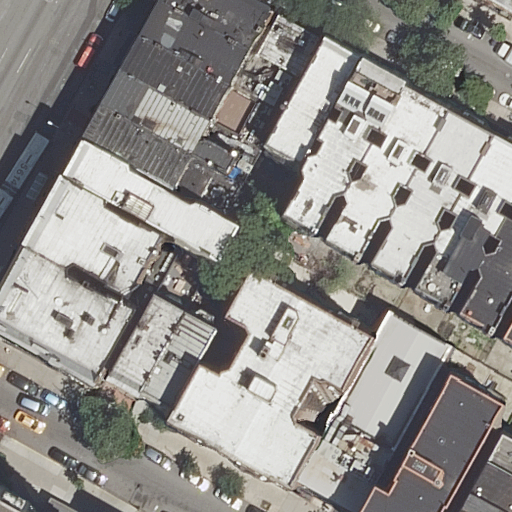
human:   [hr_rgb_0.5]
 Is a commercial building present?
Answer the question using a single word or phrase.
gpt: no

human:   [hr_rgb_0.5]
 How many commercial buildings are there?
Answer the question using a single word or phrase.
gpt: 0

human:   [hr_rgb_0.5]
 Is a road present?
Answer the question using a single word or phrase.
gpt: yes

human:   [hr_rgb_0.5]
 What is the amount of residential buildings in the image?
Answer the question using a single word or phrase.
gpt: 23

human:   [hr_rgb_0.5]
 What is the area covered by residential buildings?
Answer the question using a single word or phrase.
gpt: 5176m2

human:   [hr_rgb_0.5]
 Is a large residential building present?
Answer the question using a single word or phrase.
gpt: yes

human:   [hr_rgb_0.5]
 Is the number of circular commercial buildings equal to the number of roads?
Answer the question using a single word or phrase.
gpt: no

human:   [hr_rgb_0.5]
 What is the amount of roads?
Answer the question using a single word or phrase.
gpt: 3

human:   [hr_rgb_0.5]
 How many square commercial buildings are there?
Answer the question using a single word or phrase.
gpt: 0

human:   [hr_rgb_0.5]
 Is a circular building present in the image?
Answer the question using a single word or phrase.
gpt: no

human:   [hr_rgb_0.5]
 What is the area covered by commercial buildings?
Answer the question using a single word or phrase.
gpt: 0m2

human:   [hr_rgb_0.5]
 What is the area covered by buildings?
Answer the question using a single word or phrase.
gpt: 5176m2

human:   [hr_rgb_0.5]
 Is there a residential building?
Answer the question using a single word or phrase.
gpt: yes

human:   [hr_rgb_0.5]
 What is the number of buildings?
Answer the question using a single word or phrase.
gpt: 23

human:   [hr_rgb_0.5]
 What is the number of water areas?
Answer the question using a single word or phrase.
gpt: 0

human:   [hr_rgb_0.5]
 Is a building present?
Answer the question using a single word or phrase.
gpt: yes

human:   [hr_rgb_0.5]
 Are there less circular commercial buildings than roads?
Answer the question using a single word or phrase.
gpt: yes

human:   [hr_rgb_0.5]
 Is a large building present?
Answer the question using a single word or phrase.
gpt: yes

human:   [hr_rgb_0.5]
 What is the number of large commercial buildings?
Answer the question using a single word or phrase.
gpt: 0

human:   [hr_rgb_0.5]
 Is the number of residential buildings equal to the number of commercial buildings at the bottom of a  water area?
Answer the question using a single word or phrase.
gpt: no

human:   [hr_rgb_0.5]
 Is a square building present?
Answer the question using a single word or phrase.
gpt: no

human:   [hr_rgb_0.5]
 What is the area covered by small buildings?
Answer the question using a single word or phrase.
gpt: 179m2

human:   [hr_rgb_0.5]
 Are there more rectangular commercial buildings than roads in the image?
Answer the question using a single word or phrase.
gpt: no

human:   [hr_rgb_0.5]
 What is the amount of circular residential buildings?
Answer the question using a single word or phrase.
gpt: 0

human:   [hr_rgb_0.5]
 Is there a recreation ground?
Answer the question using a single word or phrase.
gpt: no

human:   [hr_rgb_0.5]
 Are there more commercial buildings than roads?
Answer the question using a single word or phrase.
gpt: no

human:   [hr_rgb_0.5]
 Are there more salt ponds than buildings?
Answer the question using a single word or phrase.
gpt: no

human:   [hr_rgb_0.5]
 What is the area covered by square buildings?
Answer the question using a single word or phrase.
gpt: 0m2

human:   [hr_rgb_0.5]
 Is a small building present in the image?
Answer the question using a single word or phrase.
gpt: yes

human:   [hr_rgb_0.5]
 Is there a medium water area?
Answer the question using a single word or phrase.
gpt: no

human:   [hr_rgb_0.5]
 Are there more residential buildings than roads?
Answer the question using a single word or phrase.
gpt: yes

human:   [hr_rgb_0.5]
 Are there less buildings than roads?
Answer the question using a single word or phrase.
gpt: no

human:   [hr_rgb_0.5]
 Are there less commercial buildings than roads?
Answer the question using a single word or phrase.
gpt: yes

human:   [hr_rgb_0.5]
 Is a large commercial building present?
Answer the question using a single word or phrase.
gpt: no

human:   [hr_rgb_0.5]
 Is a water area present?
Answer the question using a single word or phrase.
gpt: no

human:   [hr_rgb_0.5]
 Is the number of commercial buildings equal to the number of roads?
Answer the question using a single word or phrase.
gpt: no

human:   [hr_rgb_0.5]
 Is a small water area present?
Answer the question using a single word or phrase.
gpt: no

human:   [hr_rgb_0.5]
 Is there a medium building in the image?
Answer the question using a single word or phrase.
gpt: yes

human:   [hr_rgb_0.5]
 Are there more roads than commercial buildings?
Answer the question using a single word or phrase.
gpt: yes

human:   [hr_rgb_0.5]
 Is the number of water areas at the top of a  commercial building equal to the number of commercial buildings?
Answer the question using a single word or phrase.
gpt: yes

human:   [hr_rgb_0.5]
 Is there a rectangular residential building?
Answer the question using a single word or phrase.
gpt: yes

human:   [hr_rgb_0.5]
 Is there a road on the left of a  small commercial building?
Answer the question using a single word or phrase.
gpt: no

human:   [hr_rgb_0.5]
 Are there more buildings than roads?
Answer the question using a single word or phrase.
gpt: yes

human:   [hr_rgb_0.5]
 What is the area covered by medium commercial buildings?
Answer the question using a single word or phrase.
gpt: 0m2

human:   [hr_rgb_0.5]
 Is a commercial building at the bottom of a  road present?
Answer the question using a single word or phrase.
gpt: no

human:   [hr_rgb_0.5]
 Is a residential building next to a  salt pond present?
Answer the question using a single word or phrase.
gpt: no

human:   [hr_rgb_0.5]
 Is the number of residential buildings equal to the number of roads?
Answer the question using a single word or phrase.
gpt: no

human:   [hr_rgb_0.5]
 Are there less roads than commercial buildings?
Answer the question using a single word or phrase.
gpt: no

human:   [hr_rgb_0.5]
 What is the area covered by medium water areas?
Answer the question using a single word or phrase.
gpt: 0m2

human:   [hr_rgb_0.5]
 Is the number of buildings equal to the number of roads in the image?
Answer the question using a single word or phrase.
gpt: no

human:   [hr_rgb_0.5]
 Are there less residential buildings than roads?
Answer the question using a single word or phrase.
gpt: no

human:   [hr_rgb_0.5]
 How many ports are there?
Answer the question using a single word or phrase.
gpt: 0

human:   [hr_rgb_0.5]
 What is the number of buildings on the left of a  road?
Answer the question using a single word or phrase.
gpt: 15

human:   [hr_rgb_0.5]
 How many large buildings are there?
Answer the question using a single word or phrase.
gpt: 1

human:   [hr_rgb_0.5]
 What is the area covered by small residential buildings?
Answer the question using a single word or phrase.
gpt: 179m2

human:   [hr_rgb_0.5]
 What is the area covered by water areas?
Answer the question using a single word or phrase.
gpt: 0m2

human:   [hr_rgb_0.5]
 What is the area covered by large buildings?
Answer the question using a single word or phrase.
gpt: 859m2

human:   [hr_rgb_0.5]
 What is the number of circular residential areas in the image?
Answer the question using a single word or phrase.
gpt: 0

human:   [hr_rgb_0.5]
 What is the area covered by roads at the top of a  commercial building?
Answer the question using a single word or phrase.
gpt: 0m2

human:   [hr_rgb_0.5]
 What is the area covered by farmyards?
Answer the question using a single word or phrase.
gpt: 0m2

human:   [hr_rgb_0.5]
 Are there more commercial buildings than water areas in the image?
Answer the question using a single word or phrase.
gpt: no

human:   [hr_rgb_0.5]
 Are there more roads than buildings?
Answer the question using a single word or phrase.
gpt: no

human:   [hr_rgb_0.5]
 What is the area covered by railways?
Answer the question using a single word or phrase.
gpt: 0m2

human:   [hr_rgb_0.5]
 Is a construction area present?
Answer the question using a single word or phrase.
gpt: no